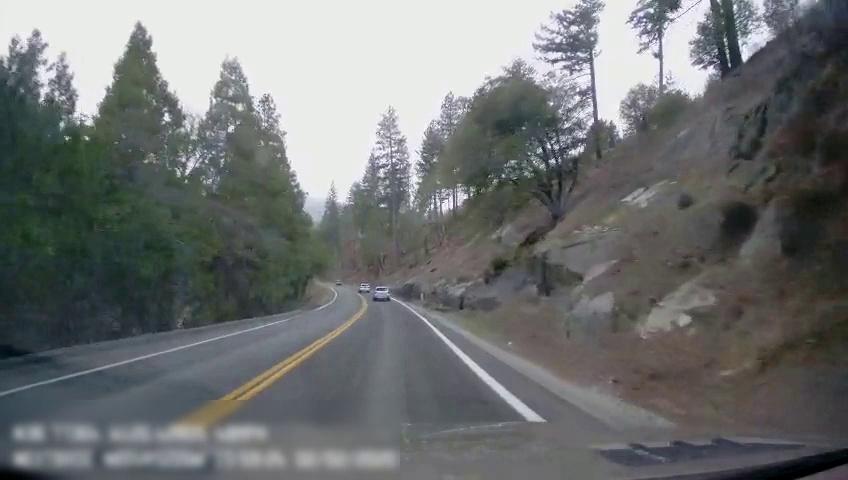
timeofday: Day
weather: Cloudy
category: Drivable Space
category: Vehicles | SUV
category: Vehicles | SUV
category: Lanes | Alternate Lane
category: Lanes | Current Lane
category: Lanes | Opposite Lane
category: Lanes | Opposite Lane